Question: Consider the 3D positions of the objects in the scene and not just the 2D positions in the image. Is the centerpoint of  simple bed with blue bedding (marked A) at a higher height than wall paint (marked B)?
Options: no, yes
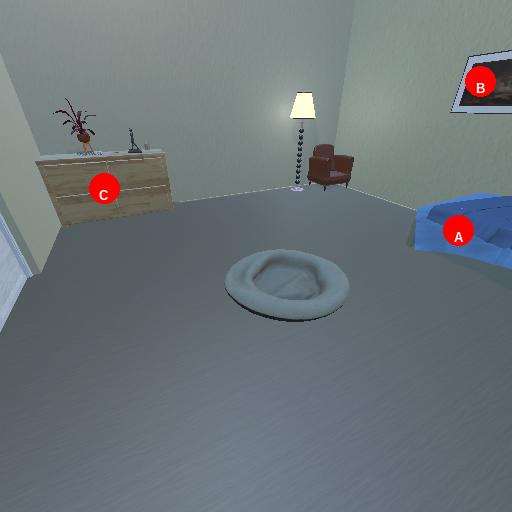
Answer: no